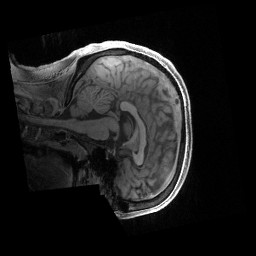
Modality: T1w
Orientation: sagittal
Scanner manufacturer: siemens
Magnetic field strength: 3 T
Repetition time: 2.4 s
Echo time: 0.00222 s